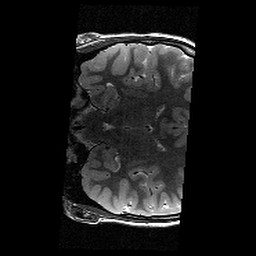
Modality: T2w
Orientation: coronal
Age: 11
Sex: male
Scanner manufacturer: siemens
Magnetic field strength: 3 T
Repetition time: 9.23 s
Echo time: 0.067 s